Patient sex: M
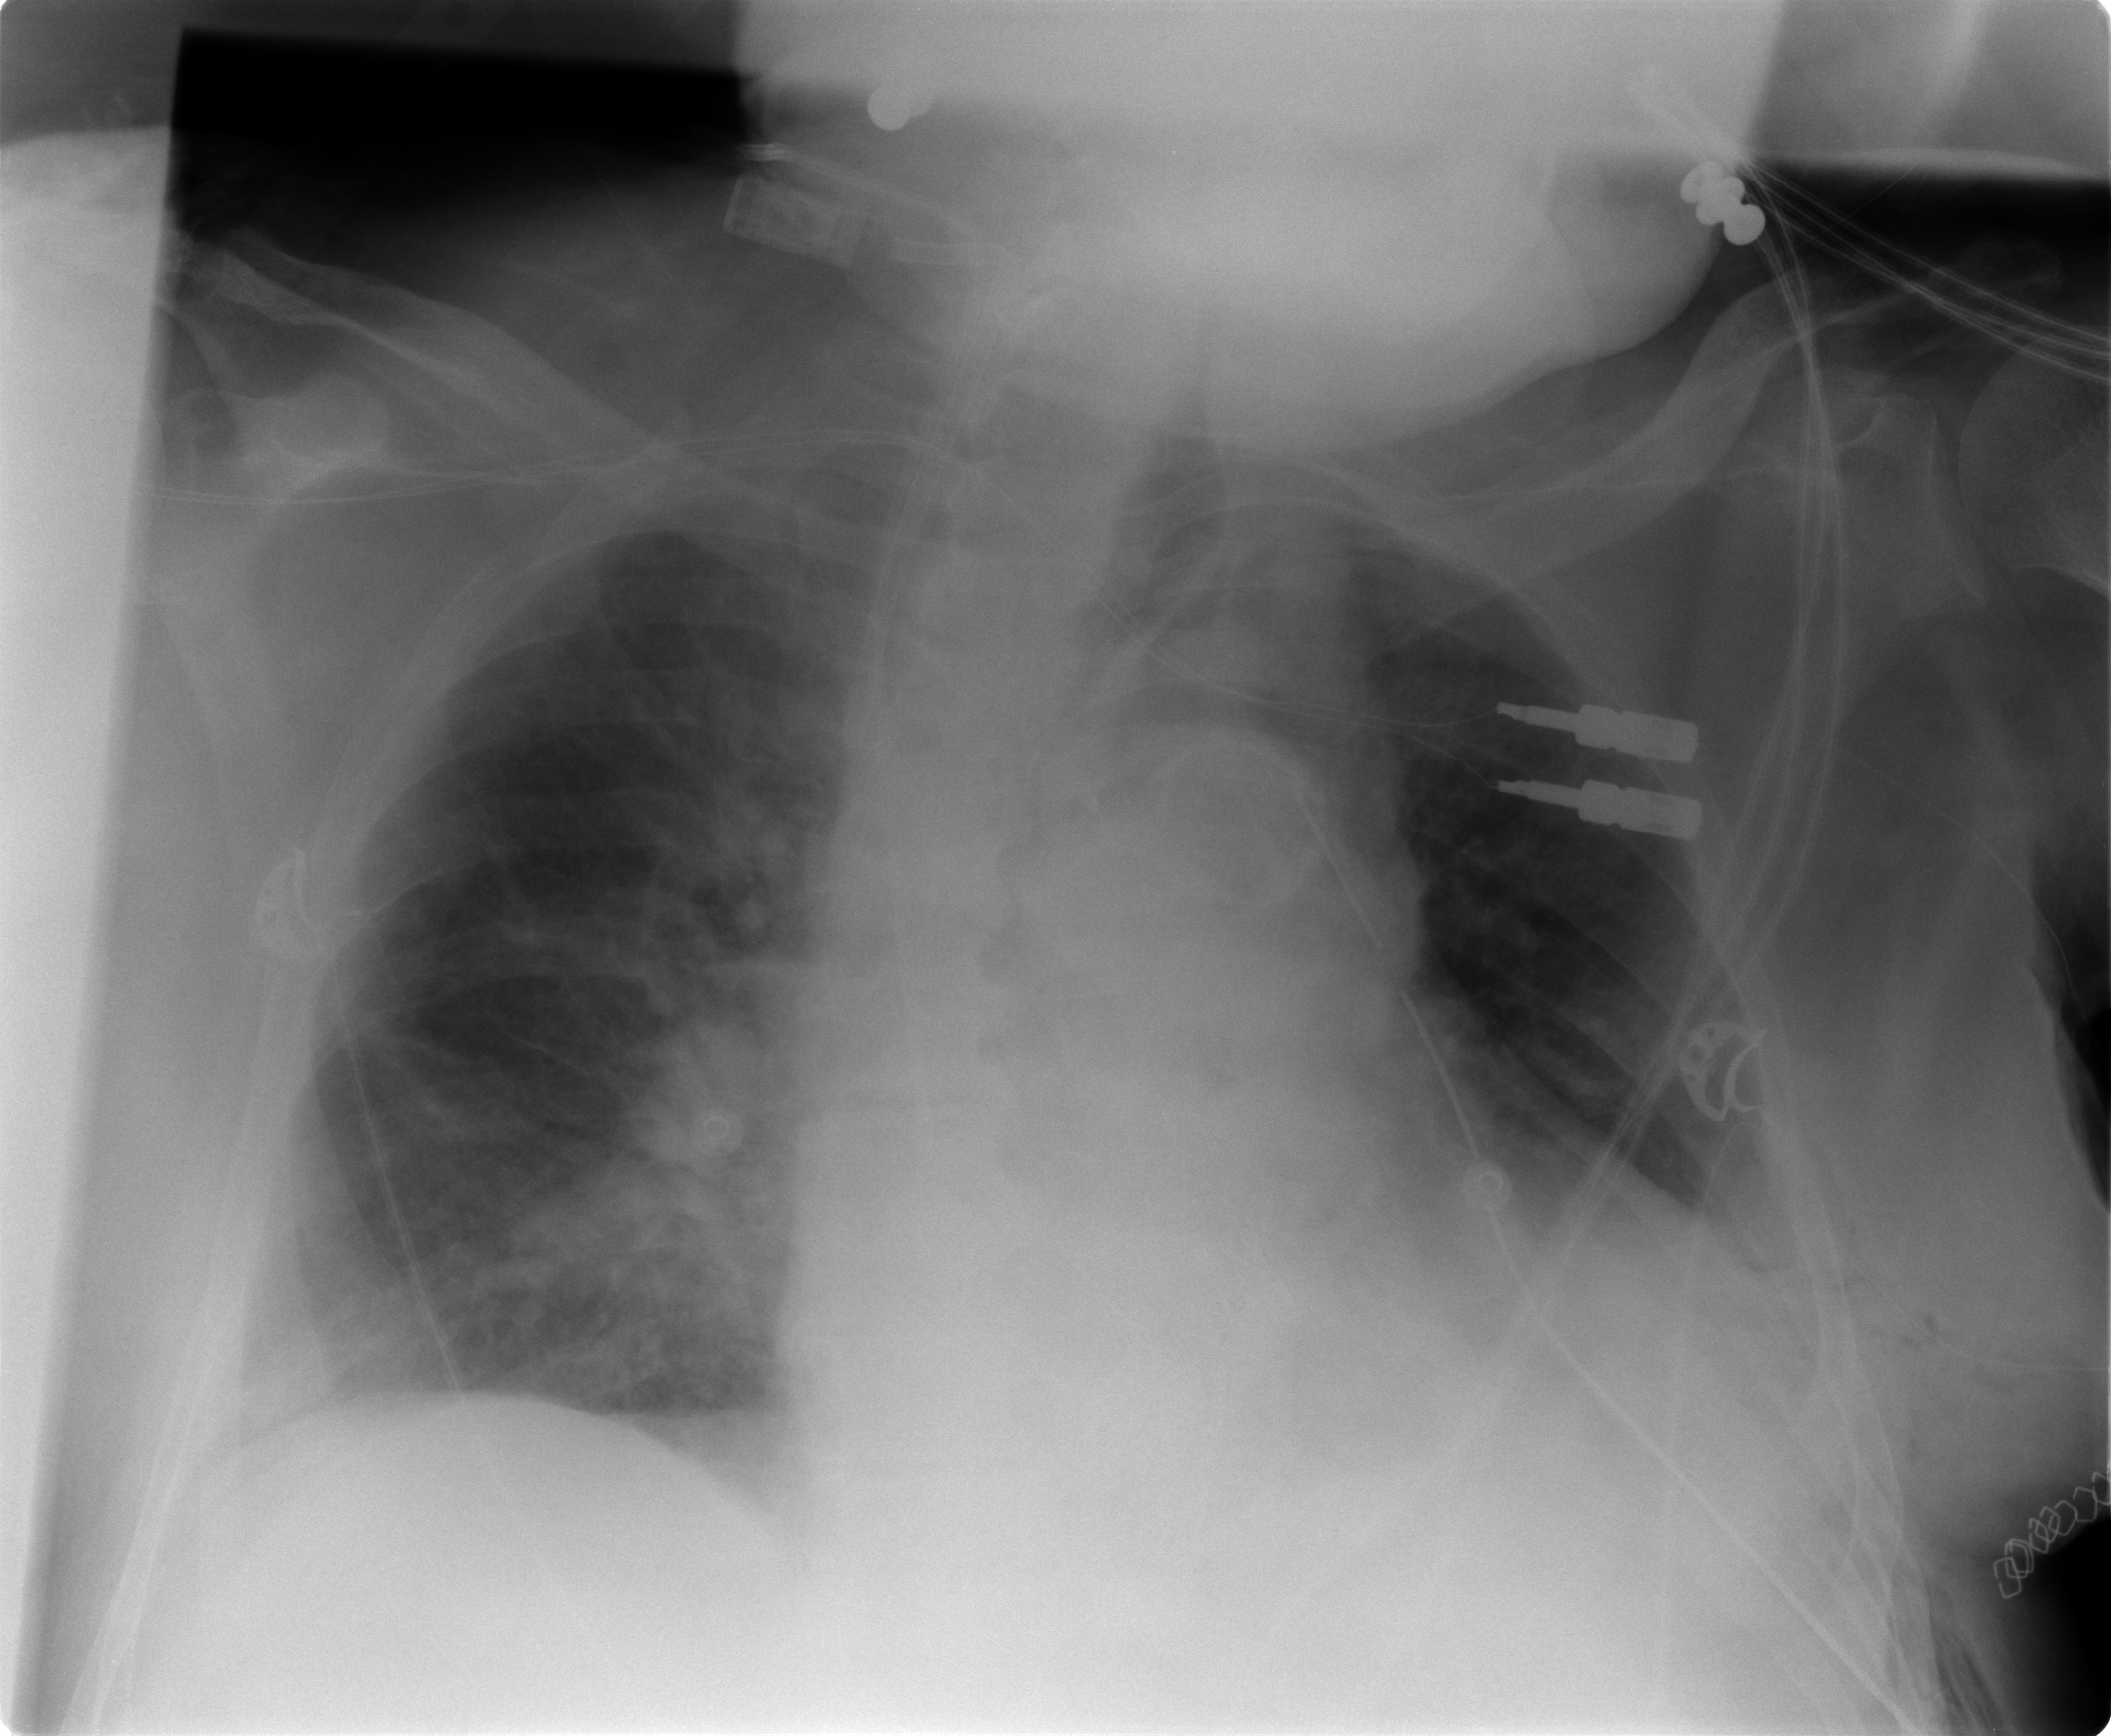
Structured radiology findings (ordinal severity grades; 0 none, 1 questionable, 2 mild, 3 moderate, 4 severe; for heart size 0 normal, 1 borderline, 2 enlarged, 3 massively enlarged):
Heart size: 2
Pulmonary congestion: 3
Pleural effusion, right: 1
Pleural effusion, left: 2
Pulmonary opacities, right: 1
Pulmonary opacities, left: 0
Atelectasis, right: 2
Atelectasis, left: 2